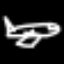
Label: airplane